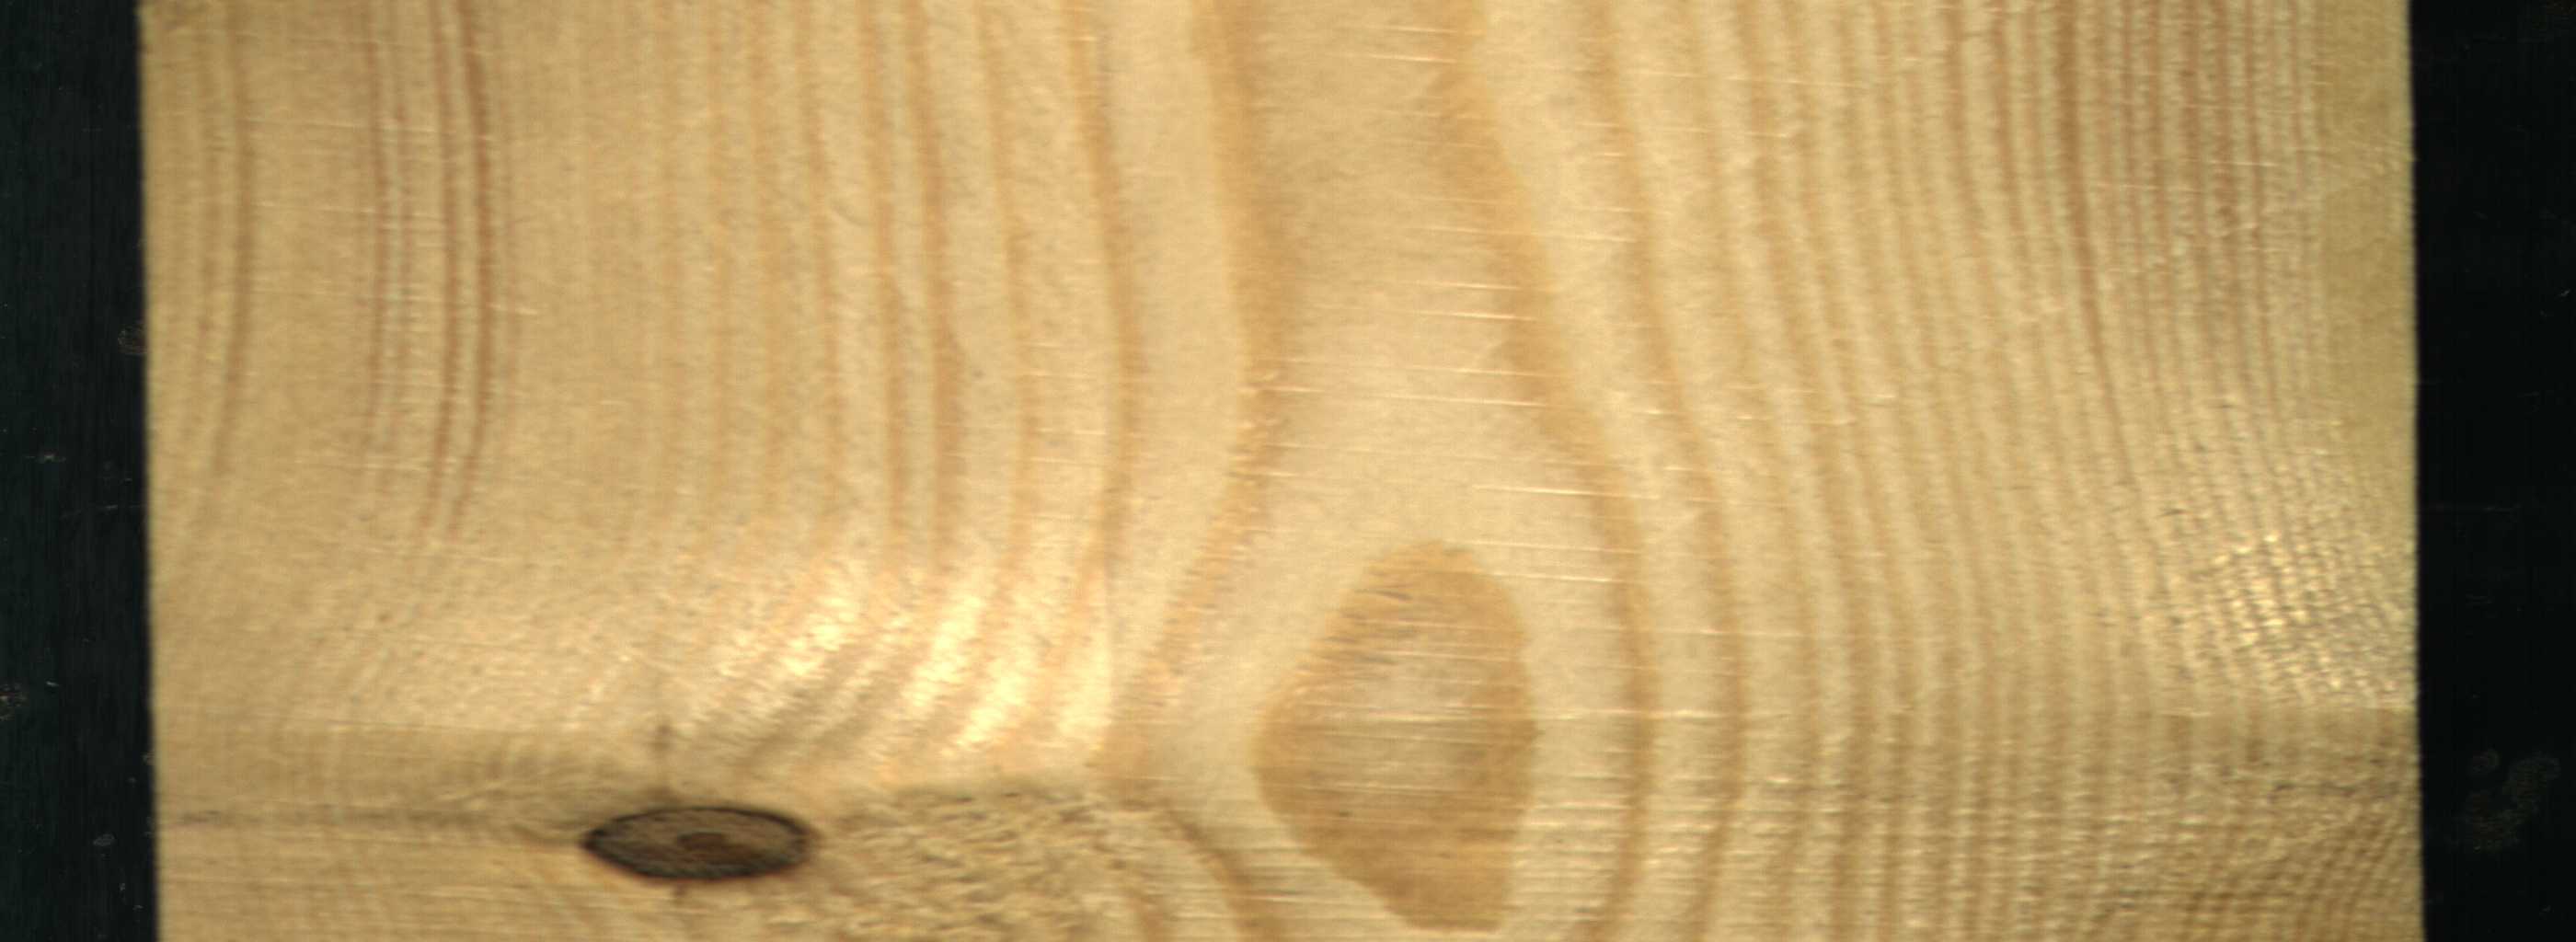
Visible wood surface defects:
Dead_Knot